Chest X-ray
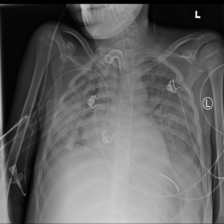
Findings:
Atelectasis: negative
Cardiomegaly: negative
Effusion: negative
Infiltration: negative
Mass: negative
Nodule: negative
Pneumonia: negative
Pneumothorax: negative
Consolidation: positive
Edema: negative
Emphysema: negative
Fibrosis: negative
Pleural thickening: negative
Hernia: negative